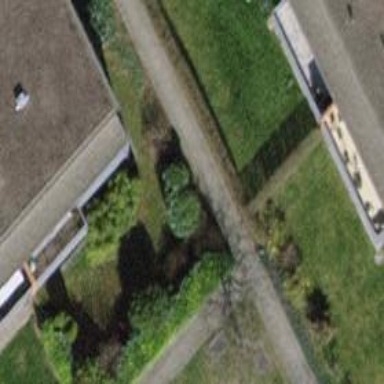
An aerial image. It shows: Hedge acting as barrier.